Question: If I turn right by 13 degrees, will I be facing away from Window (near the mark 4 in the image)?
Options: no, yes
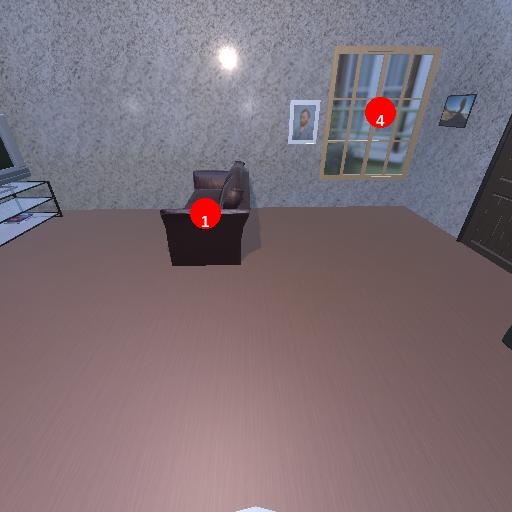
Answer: no